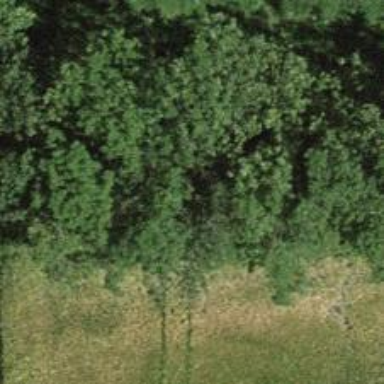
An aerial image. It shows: Row of trees in natural setting.